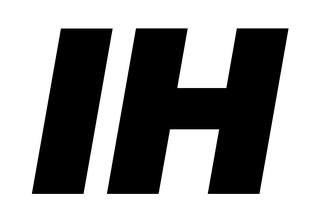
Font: Poppins-BlackItalic